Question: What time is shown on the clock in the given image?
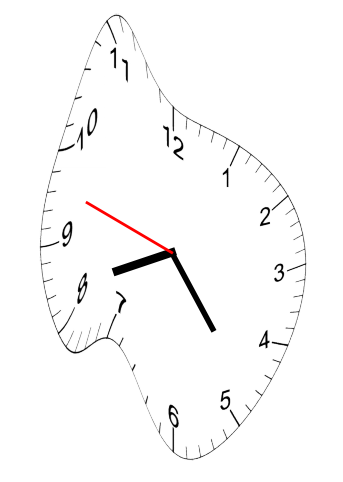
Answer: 08:23:48